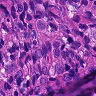
Metastatic tissue present: yes